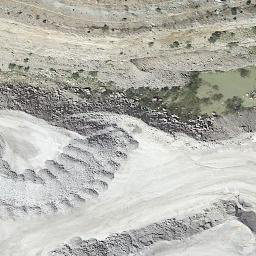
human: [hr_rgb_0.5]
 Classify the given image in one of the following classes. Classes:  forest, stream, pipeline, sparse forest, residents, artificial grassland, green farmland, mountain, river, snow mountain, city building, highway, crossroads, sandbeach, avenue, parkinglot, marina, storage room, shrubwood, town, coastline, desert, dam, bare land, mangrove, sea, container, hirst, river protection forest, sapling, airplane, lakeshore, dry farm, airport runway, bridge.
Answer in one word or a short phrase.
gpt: bare land